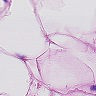
Metastatic tissue present: no